Question: CSS code supposes to display sub-menu relatively and not pushing other contents to right side. Sub-menu2 displays its contents correctly but when the mouse palces on the header it displays but it pushes the next header. what is wrong here and how to solve it?
'''
<div class="navbar-collapse collapse">
<ul class="nav navbar-nav">
<li><a runat="server" href="~/">Home</a></li>
<li><a runat="server" href="~/About">About Company</a></li>
<li id="businessU">
<a href="#">Business Units</a>
<ul class="sub-menu">
<li><a href="#">Solution Engineering Sdn Bhd</a></li>
<li><a href="#">Solution Bioforce Sdn Bhd </a></li>
<li><a href="#">Solution Biogen Sdn Bhd</a></li>
<li><a href="#">Solution A&C Technology Sdn Bhd</a></li>
<li><a href="#">Solution E&E Technology Sdn Bhd</a></li>
</ul>
</li>
<li id="Investor">
<a href="#">Investor Relations</a>
<ul class="sub-menu2">
<li><a runat="server" href="~/InvestorRelation/Directors">Directors</a></li>
<li><a runat="server" href="~/InvestorRelation/CorporateStructure">Corporate Structure </a></li>
<li><a runat="server" href="~/InvestorRelation/News">News</a></li>
<li><a runat="server" href="~/InvestorRelation/Events">Events</a></li>
<li><a runat="server" href="~/InvestorRelation/Anno">Announcements</a></li>
</ul>
</li>
<li><a runat="server" href="~/Contact">Contact Us</a></li>
</ul>
'''
CSS
'''
/* sub menu1 display*/
.nav .sub-menu {
position:relative;
display:none;
}
#businessU:hover .sub-menu {
background-color:white;
display:block;
}
ul {
list-style-type:none;
margin:0;
padding:2px;
float:right;
}
/* sub menu1 display end*/
/* sub menu2 display*/
.nav .sub-menu2 {
position:relative;
display:none;
}
#Investor:hover .sub-menu2 {
background-color:white;
display:block;
}
ul {
list-style-type:none;
margin:0;
padding:2px;
float:left;
}
/* sub menu2 display end*/
'''

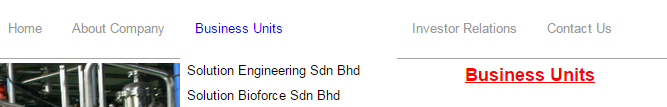
Answer: 'position: relative' does not remove an element from the document flow. 'position: absolute' does. If you change your '.submenu' and '.submenu2' (which you could technically combine into one class) from 'position: relative' to 'position: absolute' and add in 'position: relative' to your '.nav.navbar' and the submenus drop nicely without interfering with anything else.
'''
/* sub menu1 display*/
.nav .sub-menu {
position: absolute;
display: none;
}
#businessU:hover .sub-menu {
background-color: white;
display: block;
}
/* sub menu1 display end*/
/* sub menu2 display*/
.nav .sub-menu2 {
position: absolute;
display: none;
}
#Investor:hover .sub-menu2 {
background-color: white;
display: block;
}
ul {
list-style-type: none;
margin: 0;
padding: 2px;
float: left;
}
/* sub menu2 display end*/
.nav.navbar-nav {
position: relative;
}
.nav.navbar-nav > li {
display: inline-block;
margin-right: 10px;
}
'''
'''
<div class="navbar-collapse collapse">
<ul class="nav navbar-nav">
<li><a runat="server" href="~/">Home</a></li>
<li><a runat="server" href="~/About">About Company</a></li>
<li id="businessU">
<a href="#">Business Units</a>
<ul class="sub-menu">
<li><a href="#">Solution Engineering Sdn Bhd</a></li>
<li><a href="#">Solution Bioforce Sdn Bhd </a></li>
<li><a href="#">Solution Biogen Sdn Bhd</a></li>
<li><a href="#">Solution A&C Technology Sdn Bhd</a></li>
<li><a href="#">Solution E&E Technology Sdn Bhd</a></li>
</ul>
</li>
<li id="Investor">
<a href="#">Investor Relations</a>
<ul class="sub-menu2">
<li><a runat="server" href="~/InvestorRelation/Directors">Directors</a></li>
<li><a runat="server" href="~/InvestorRelation/CorporateStructure">Corporate Structure </a></li>
<li><a runat="server" href="~/InvestorRelation/News">News</a></li>
<li><a runat="server" href="~/InvestorRelation/Events">Events</a></li>
<li><a runat="server" href="~/InvestorRelation/Anno">Announcements</a></li>
</ul>
</li>
<li><a runat="server" href="~/Contact">Contact Us</a></li>
</ul>
</div>
'''
Hope this helps!